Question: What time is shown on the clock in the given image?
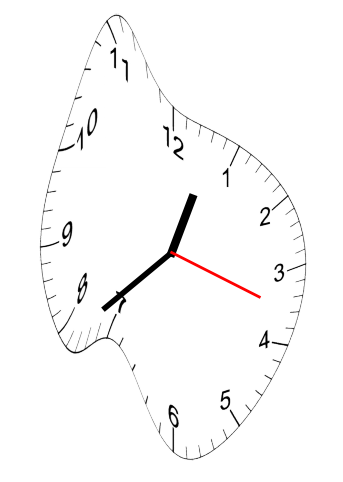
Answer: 12:38:18